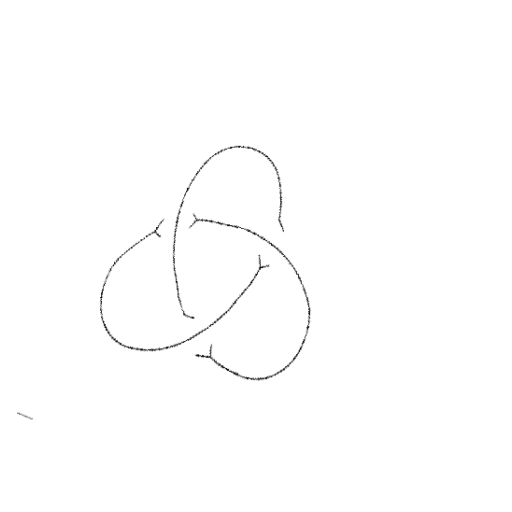
Crossing number: 3